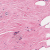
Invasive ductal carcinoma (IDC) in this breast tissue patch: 0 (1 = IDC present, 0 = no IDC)